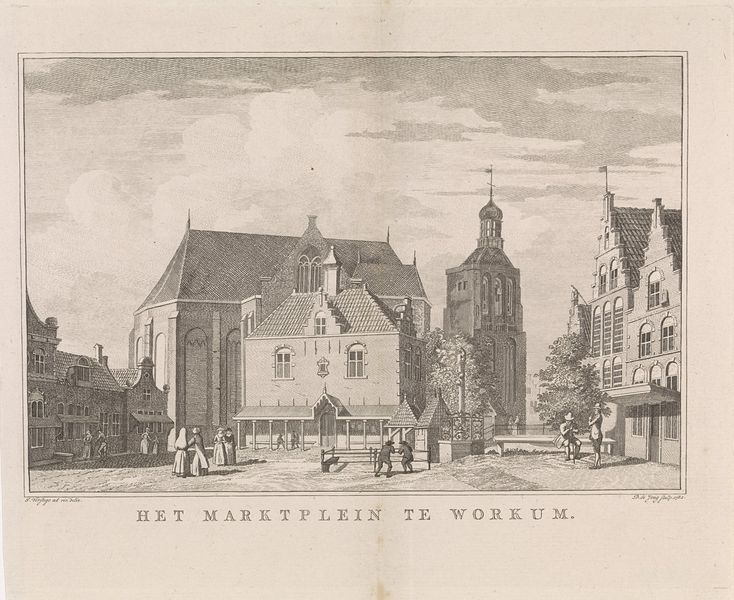
Titel: Gezicht op marktplein te Workum
Künstler: Dirk de Jong
Standort: Amsterdam
Institution: Rijksmuseum
Schlagwörter: church, people, clouds, sky, building, trees, drawing, black and white, black white, het, marktplein